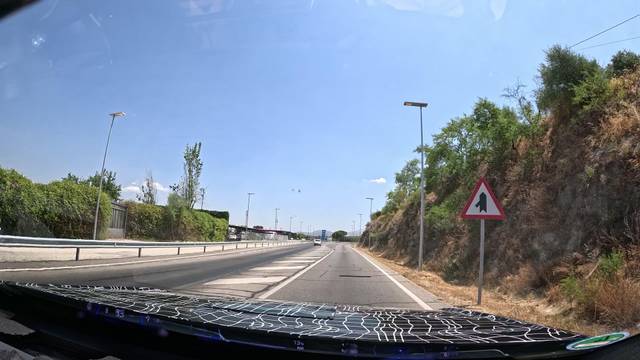
Region: Spain
Coordinates: 36.758, -5.164